Field crop: tomato
Growth stage: 1
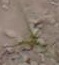
Species: cyperus